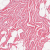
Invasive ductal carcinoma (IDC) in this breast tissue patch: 0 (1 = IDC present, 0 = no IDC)